Question: I have to map 'UserPresentation', now I feel like this is a ManyToMany, but it has 3 foreign keys which it uses (2 point to resemble the 'PlanningPresentation' and 1 for User).
I am really doubting if I should give 'PlanningPresentation' an id but I am not really sure, if it would need an id.
I am using hibernate to persist everything to Java classes.
<URL> is my database scheme:

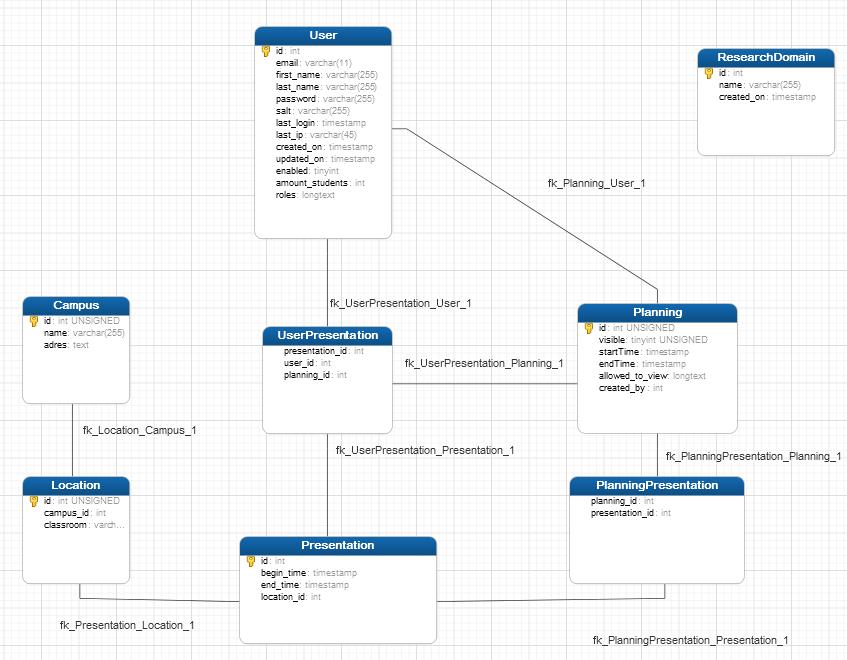
Answer: I prefer that you should give 'PlanningPresentation' an 'id'. Also, table 'UserPresentation' should have id of table 'PlanningPresentation' as a reference key, in place of 'presentation_id' & 'planning_id'.